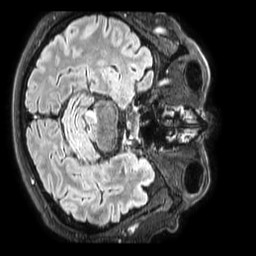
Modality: FLAIR
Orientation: axial
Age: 53
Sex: female
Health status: ill
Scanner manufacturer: philips
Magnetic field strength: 3 T
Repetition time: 4.8 s
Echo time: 0.34 s